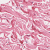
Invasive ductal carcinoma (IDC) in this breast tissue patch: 0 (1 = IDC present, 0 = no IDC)